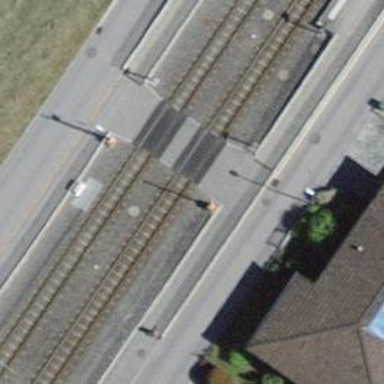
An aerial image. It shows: Railway crossing.